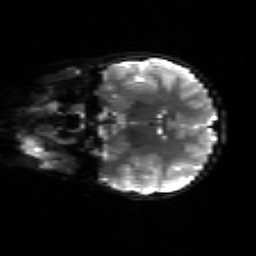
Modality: sbref
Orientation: coronal
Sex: female
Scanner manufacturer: siemens
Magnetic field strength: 3 T
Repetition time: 5 s
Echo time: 0.071 s